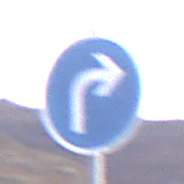
Verkehrszeichen: VorgeschriebeneFahrtrichtungRechts
Umgebung: Outdoor, Nature
Tageszeit: Dusk
Wetter: Clear
Licht: Natural
Jahreszeit: NotSpecified
Kontrast: LowContrast